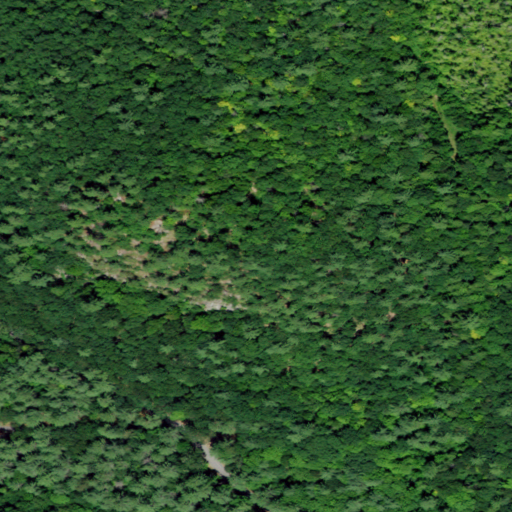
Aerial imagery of mountain in New York named Cobble Mountain containing evergreen forest, deciduous forest, open development, and woody wetlands